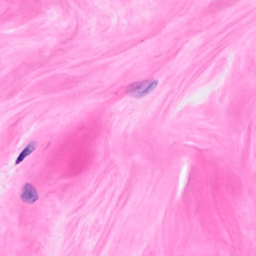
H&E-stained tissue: Breast